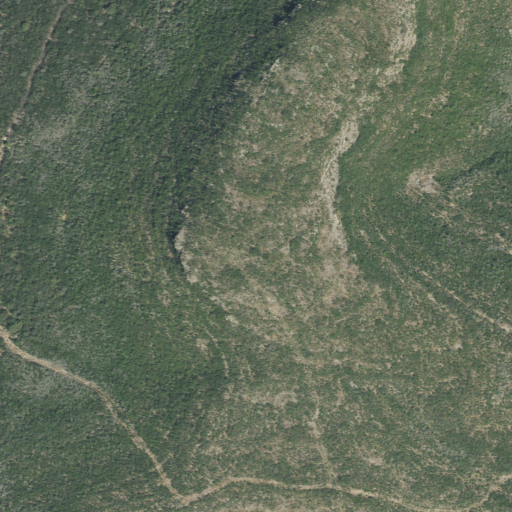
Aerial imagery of mountain in Texas named Muela Mountain containing shrub and evergreen forest